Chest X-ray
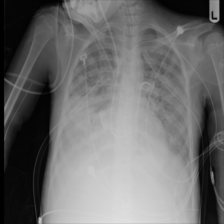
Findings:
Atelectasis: negative
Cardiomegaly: negative
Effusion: negative
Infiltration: negative
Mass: negative
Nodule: negative
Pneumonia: negative
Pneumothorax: negative
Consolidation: positive
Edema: negative
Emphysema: negative
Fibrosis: negative
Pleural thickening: negative
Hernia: negative